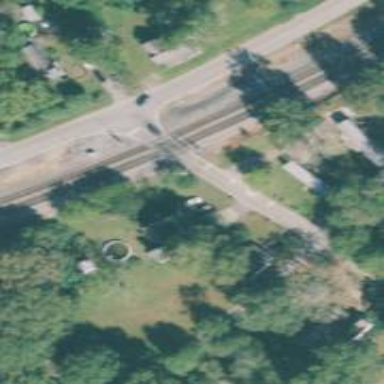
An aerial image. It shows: Level crossing with lights at railway intersection.